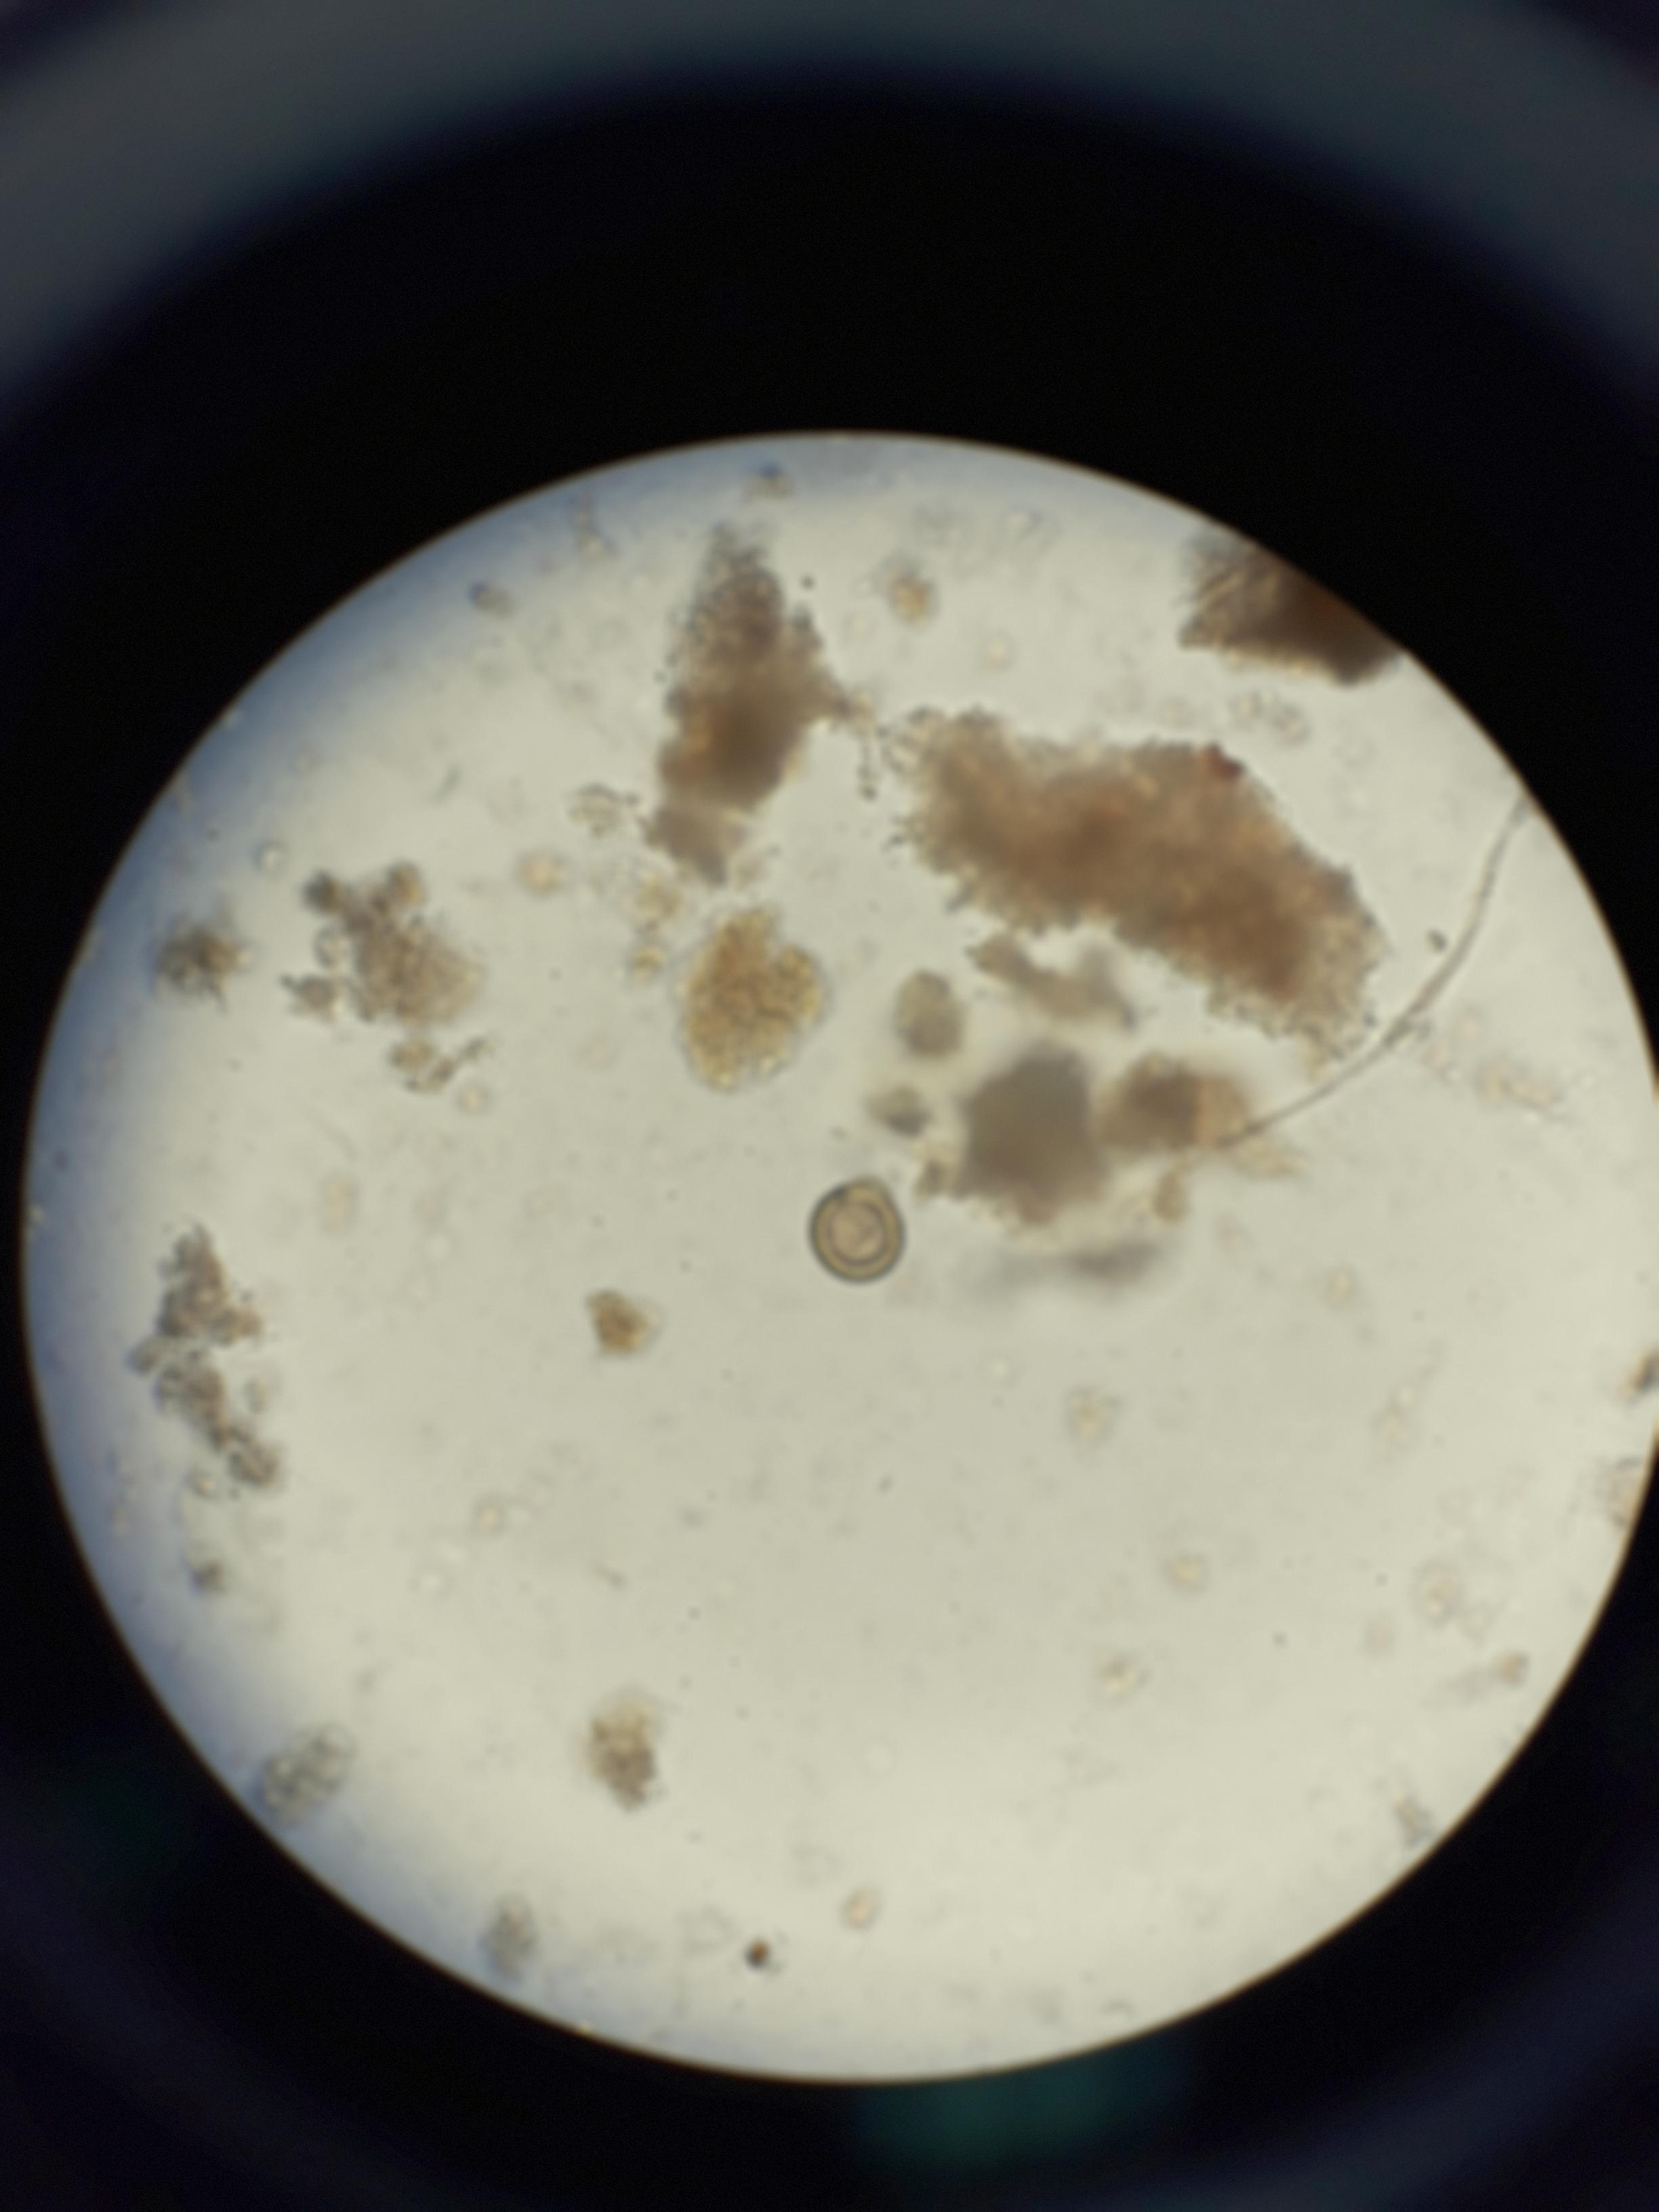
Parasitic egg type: Taenia spp. egg